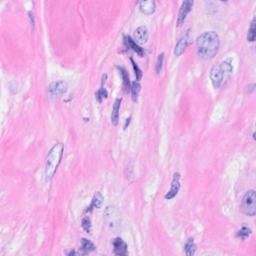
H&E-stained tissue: Breast